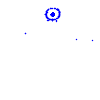
Particle: pion